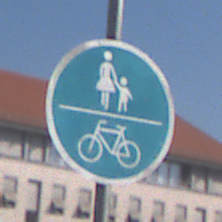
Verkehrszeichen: GemeinsamerGehUndRadweg
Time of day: MorningAfternoon
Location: Outdoor (Urban)
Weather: Clear
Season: NotSpecified
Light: Natural